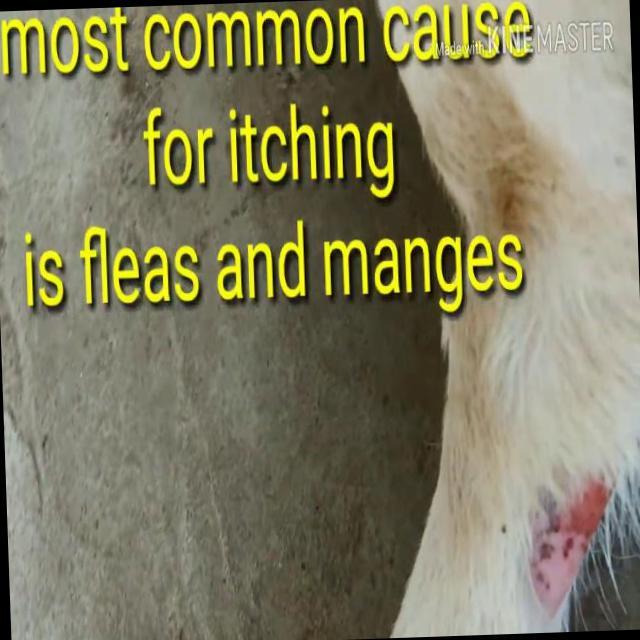
Canine dermatitis — inflammation of the skin presenting with erythema, pruritus, papules, and excoriation. May be allergic, contact, or atopic in origin.